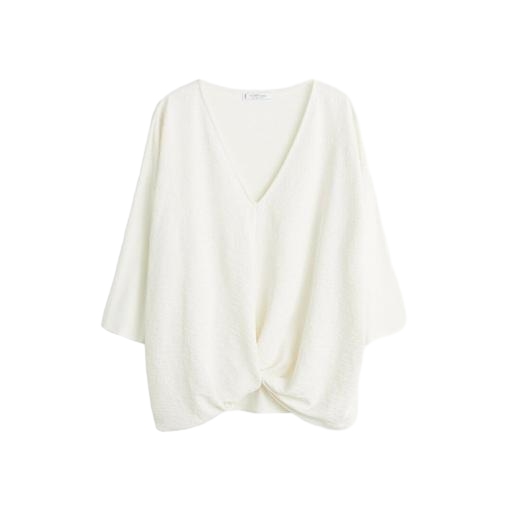
white twist front long sleeve tee, white stud neck twist front top, white dolman-sleeve split-neck top only macy, white background